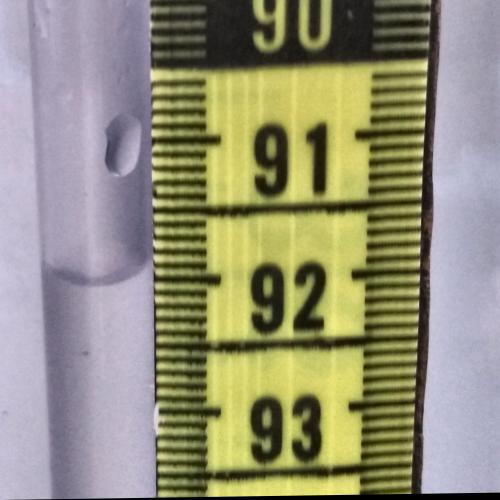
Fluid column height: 92.0 cm